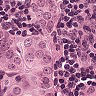
Metastatic tissue present: yes